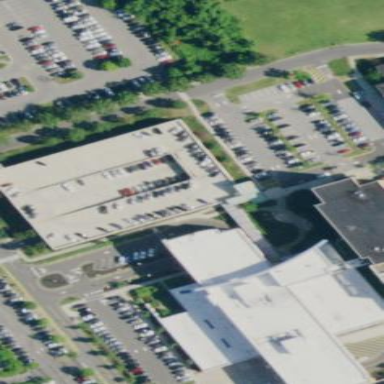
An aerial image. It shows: Multi-storey parking building.